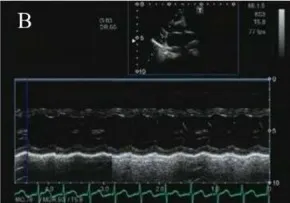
Image examinations on day 8 of illness. . B and C: Echocardiograms. The left ventricular ejection function was 39%, percent fractional shortening was 20.9%, and the left ventricular end-diastolic dimension was 33.9 mm (104% larger than in a normal case).
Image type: radiology (ultrasound)